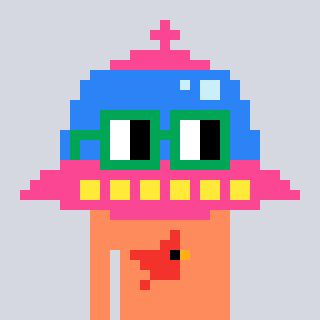
a pixel art character with square green glasses, a ufo-shaped head and a peachy-colored body on a cool background